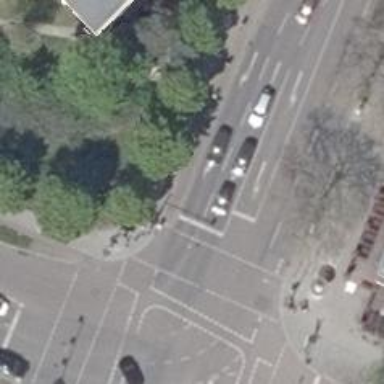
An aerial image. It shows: Road with traffic signals.